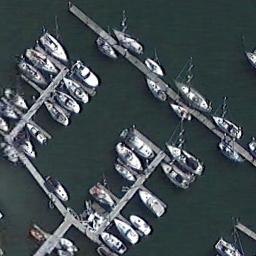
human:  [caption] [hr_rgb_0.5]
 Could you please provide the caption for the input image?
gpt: The colors of ships in harbor are different .

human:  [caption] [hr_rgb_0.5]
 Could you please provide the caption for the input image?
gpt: There are some yachts lined up on the sea by the harbor .

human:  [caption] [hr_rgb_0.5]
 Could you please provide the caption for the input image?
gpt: Many ships are in the harbor .

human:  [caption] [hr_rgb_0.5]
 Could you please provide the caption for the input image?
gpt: The harbor has lots of neatly docked boats and the color of the waters is green .

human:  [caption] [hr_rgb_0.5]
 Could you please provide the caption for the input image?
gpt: There are some ships at the harbor .